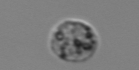
Label: Amoeba